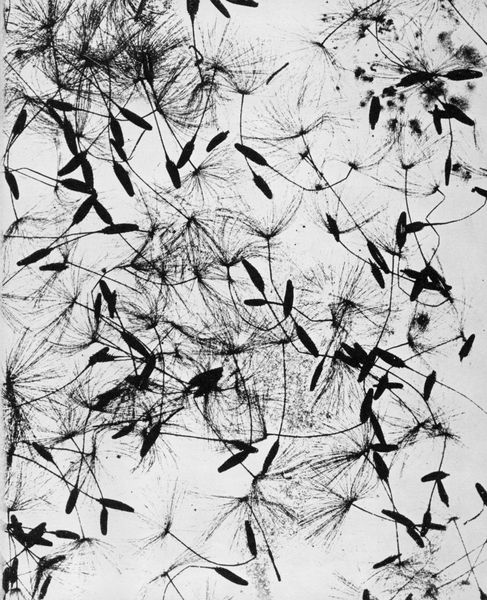
Titel: "Samen"
Künstler: William Henry Fox Talbot
Schlagwörter: blätter, himmel, weiß, grün, landschaft, blume, blumen, hintergrund, schwarz, blüten, gras, ornament, halme, natur, zweige, pflanze, pflanzen, kontrast, fliegen, chaos, löwenzahn, naturalismus, perspektive, modern, luft, black, dick, dünn, fallen, frühling, abbild, foto, fotografie, punkte, stiele, penis, belichtung, kerne, schwarzweiß, staub, kunst, stängel, schattenriss, photo, real, fall, fäden, gegenlicht, filigran, dekorativ, netz, verteilt, artist, lebendig, länglich, pusteblume, flieger, samen, pollen, makro, same, kunstlich, großaufnahme, flugsamen, pfefferling, pferdeblüm